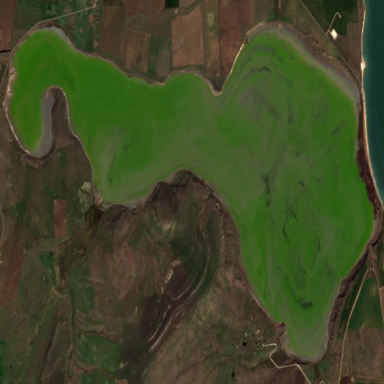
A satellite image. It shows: Salt lake with natural water.